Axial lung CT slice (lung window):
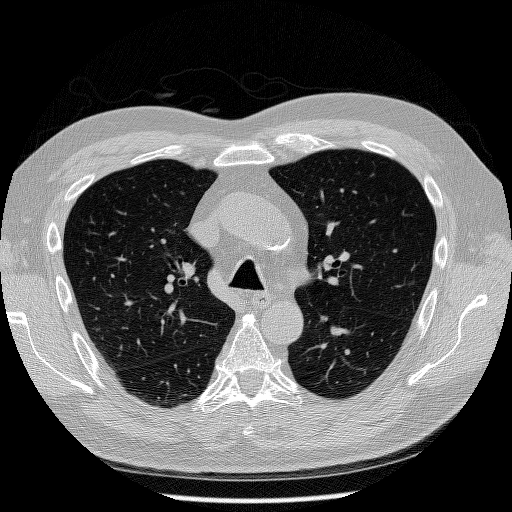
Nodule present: no